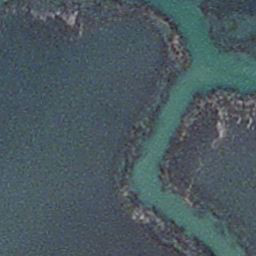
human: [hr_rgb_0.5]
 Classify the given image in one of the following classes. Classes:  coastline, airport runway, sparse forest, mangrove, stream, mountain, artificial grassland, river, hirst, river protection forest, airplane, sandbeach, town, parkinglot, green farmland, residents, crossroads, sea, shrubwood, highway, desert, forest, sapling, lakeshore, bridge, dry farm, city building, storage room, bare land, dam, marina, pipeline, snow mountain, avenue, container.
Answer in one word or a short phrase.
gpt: stream